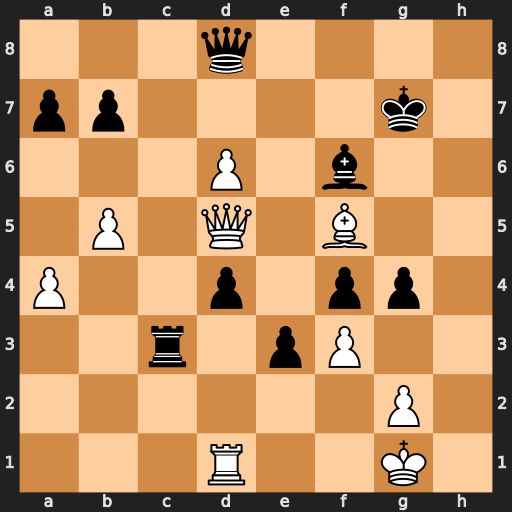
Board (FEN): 3q4/pp4k1/3P1b2/1P1Q1B2/P2p1pp1/2r1pP2/6P1/3R2K1
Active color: w
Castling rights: -
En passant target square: -
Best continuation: Qxb7+ Kf8 Bg6 Qe8 Bxe8